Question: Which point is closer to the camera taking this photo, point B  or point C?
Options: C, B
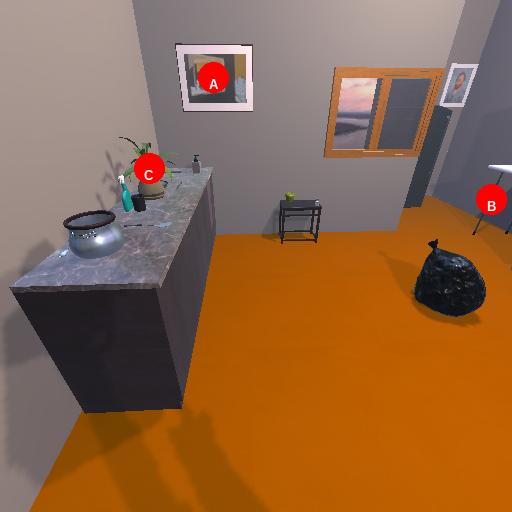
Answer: C